Question: I am rendering many spheres using glutSolidSphere. There are lines at the boundary, which are not rendered in the correct color:

If I recall correctly, I did not have this problem with AMD cards, it is a new problem on nVidia.
Relevant opengl settings (not sure I got all of them, they are scattered through the code) are:
'''
// set 2 lights, both having specular, ambient and diffuse components.
// and then:
glDisable(GL_CULL_FACE);
glLightModeli(GL_LIGHT_MODEL_LOCAL_VIEWER,1);
glLightModeli(GL_LIGHT_MODEL_TWO_SIDE,1);
glColorMaterial(GL_FRONT_AND_BACK,GL_AMBIENT_AND_DIFFUSE);
glEnable(GL_COLOR_MATERIAL);
glEnable(GL_BLEND);
glEnable(GL_LINE_SMOOTH);
glEnable(GL_POLYGON_SMOOTH);
glShadeModel(GL_SMOOTH);
glEnable(GL_RESCALE_NORMAL);
'''
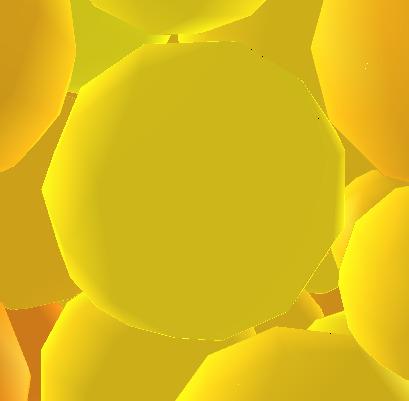
Answer: Do you still get the issue if you turn off GL_LINE_SMOOTH and GL_POLYGON_SMOOTH?
What's you blending mode? And are you drawing the spheres from furthest->closest to get correct blending (not that you can guarantee that the triangles i the spheres will be rendered in the correct order).
I'd suggest ditching the polygon smoothing if this is the problem and and using FSAA.